Question: I have an app that our offshore developers are trying to update. The code built with no issues a year ago. Now when they checkout the code and try to build it they get a reference error in Global.asax:
'''
Error 1 The type or namespace name 'HartSourceLib' could not be found (are you missing a using directive or an assembly reference?) c:\Users\rs02130\Desktop\bip\BIProductionSupport\Global.asax 24 9 BIProductionSupport
'''
There is a reference in the Project References pointing to the HartSourceLib DLL. The DLL is present in the referenced location and is the same DLL used in the original build. I'm not familiar with the use of external references in Global.asax. We've tried Using, <% Assembly %> and <% Import NameSpace %> and none have resolved the problem. Here's a sample of Global.asax:

Are we missing something in Global.asax? If not what could be causing the reference issue?
Notes: They're using VS2010 and the 3.5 Framework. I converted the Solution to VS2012 and the 4.5 Framework. Neither works.
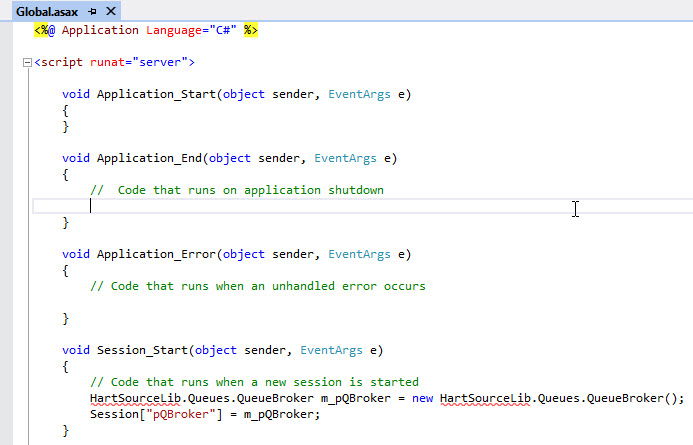
Answer: Make sure the namespace is correct.
then Add
'''
<%@ Import Namespace="HartSourceLib" %> at the start of the code below the
<%@ Application Language="C#" %>
'''
After that, make sure HartSourceLib exist in web.config file, then mark HartSourceLib file to be copied to output folder on the file properties.
Finally clean your project and build.
I hope that solve your issue.